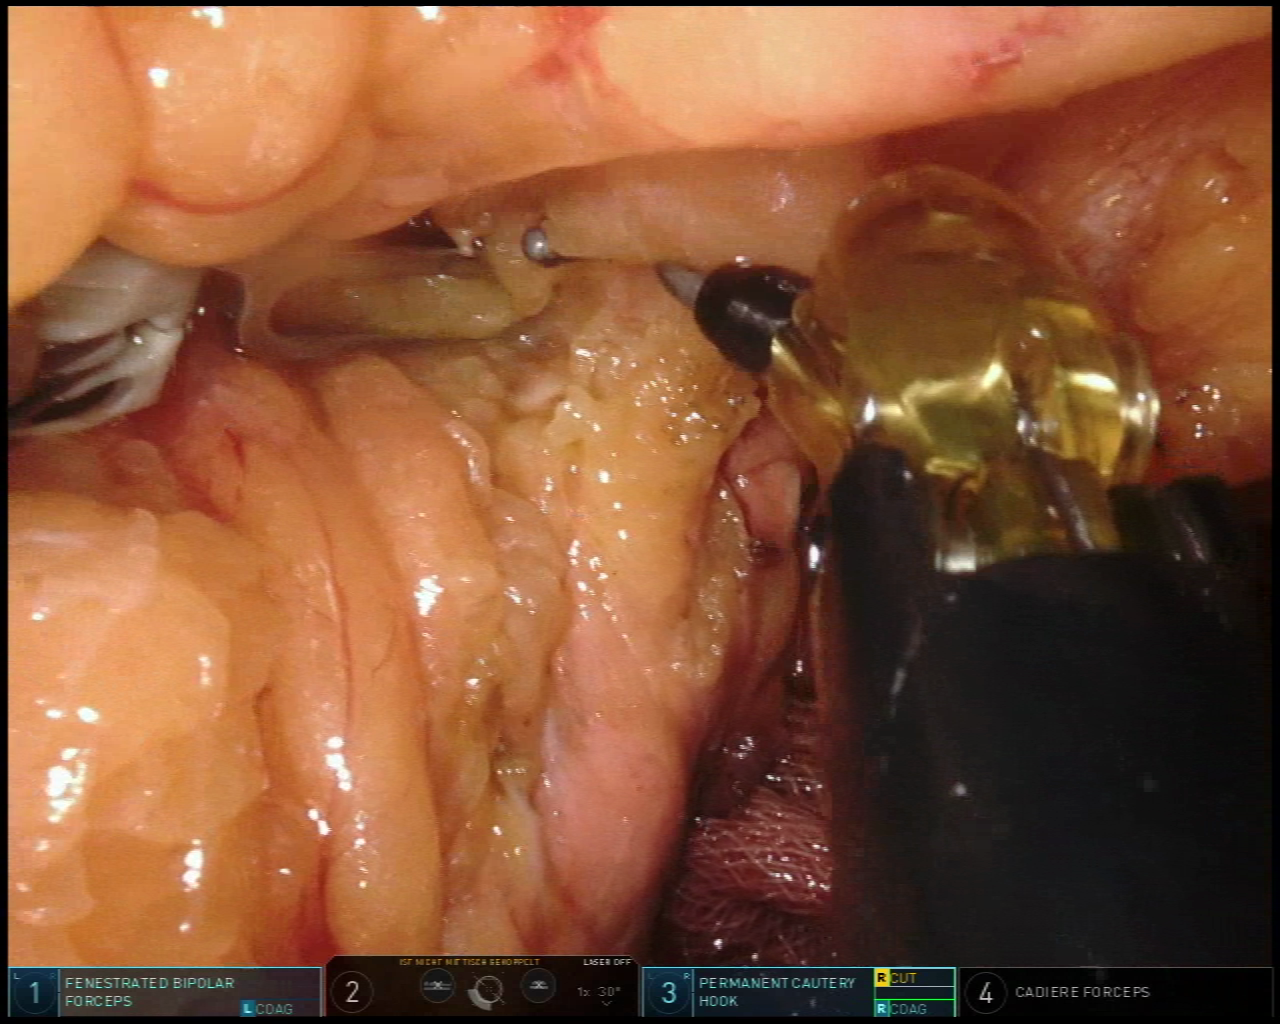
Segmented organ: pancreas
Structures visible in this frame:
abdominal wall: no
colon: no
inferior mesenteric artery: no
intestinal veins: no
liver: no
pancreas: yes
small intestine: no
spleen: no
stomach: no
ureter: no
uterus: no
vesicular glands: no